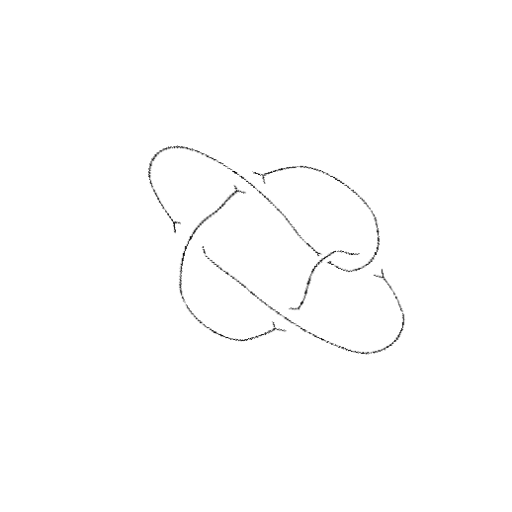
Crossing number: 5